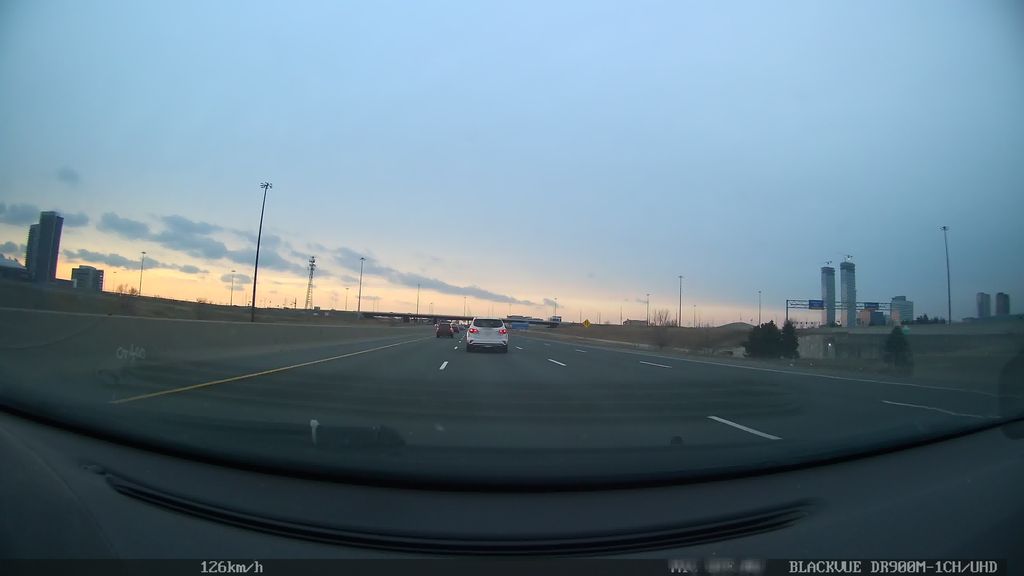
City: toronto